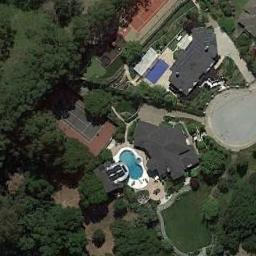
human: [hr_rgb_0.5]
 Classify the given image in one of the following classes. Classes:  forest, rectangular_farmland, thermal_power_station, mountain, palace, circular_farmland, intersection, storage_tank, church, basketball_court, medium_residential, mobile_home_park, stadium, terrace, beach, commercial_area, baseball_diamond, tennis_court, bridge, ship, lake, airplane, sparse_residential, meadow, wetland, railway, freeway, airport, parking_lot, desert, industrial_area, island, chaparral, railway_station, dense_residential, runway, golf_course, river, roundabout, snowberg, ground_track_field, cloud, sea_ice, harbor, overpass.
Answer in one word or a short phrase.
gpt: tennis_court